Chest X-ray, AP view. Patient: 64 years old, sex M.
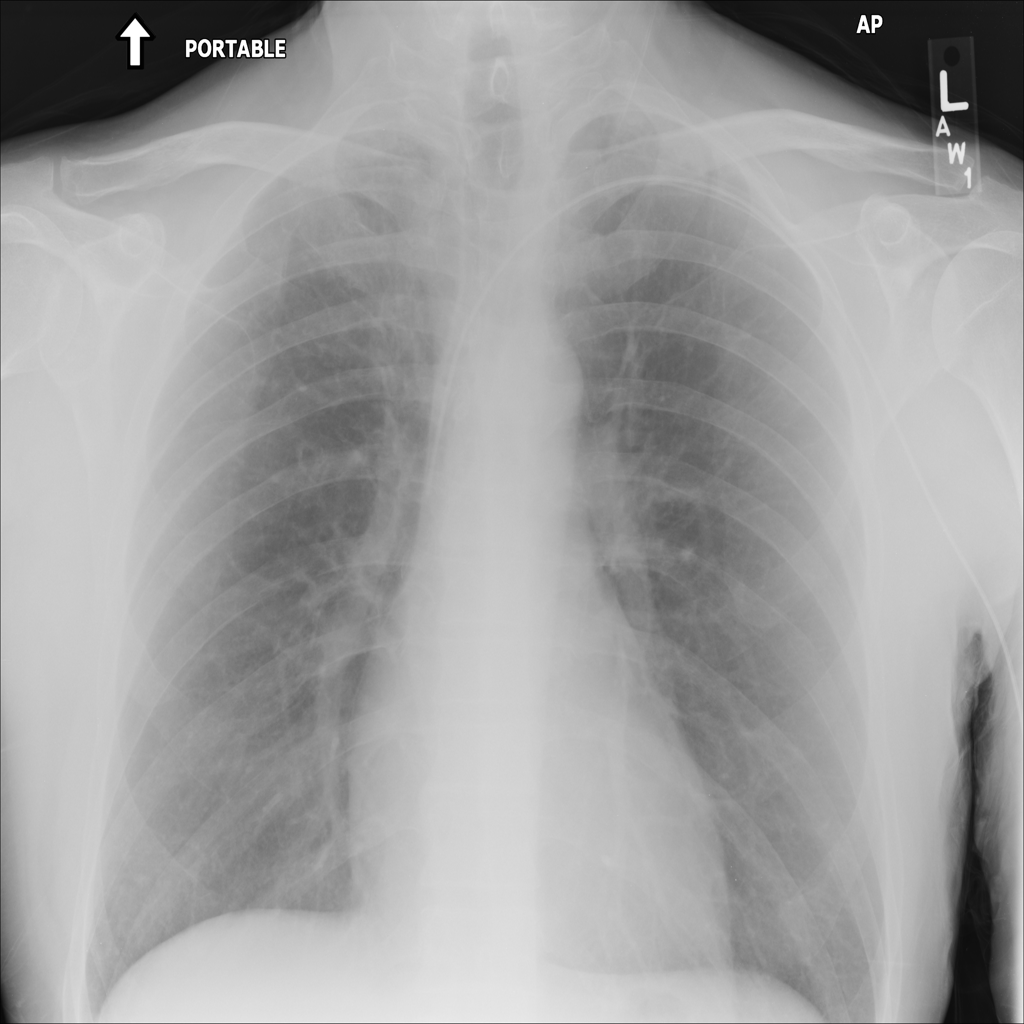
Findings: No Finding